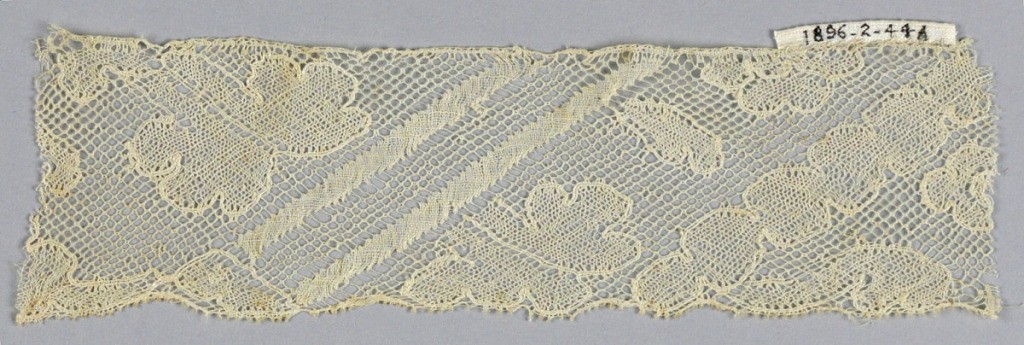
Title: Fragments
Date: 19th century
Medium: linen Technique: bobbin lace (Lille-style with heavy outlining thread)
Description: Lille-style fragments with a pattern of conventionalized leaf and flower cut by diagonal lines.